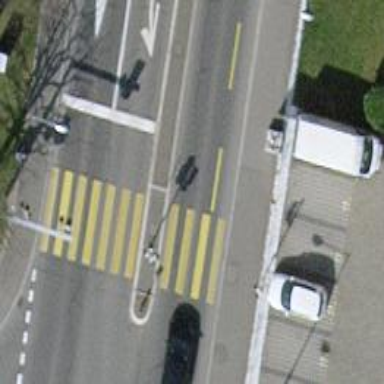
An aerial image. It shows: Marked zebra crossing with island in the middle. The crossing is clearly visible with markings.